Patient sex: M
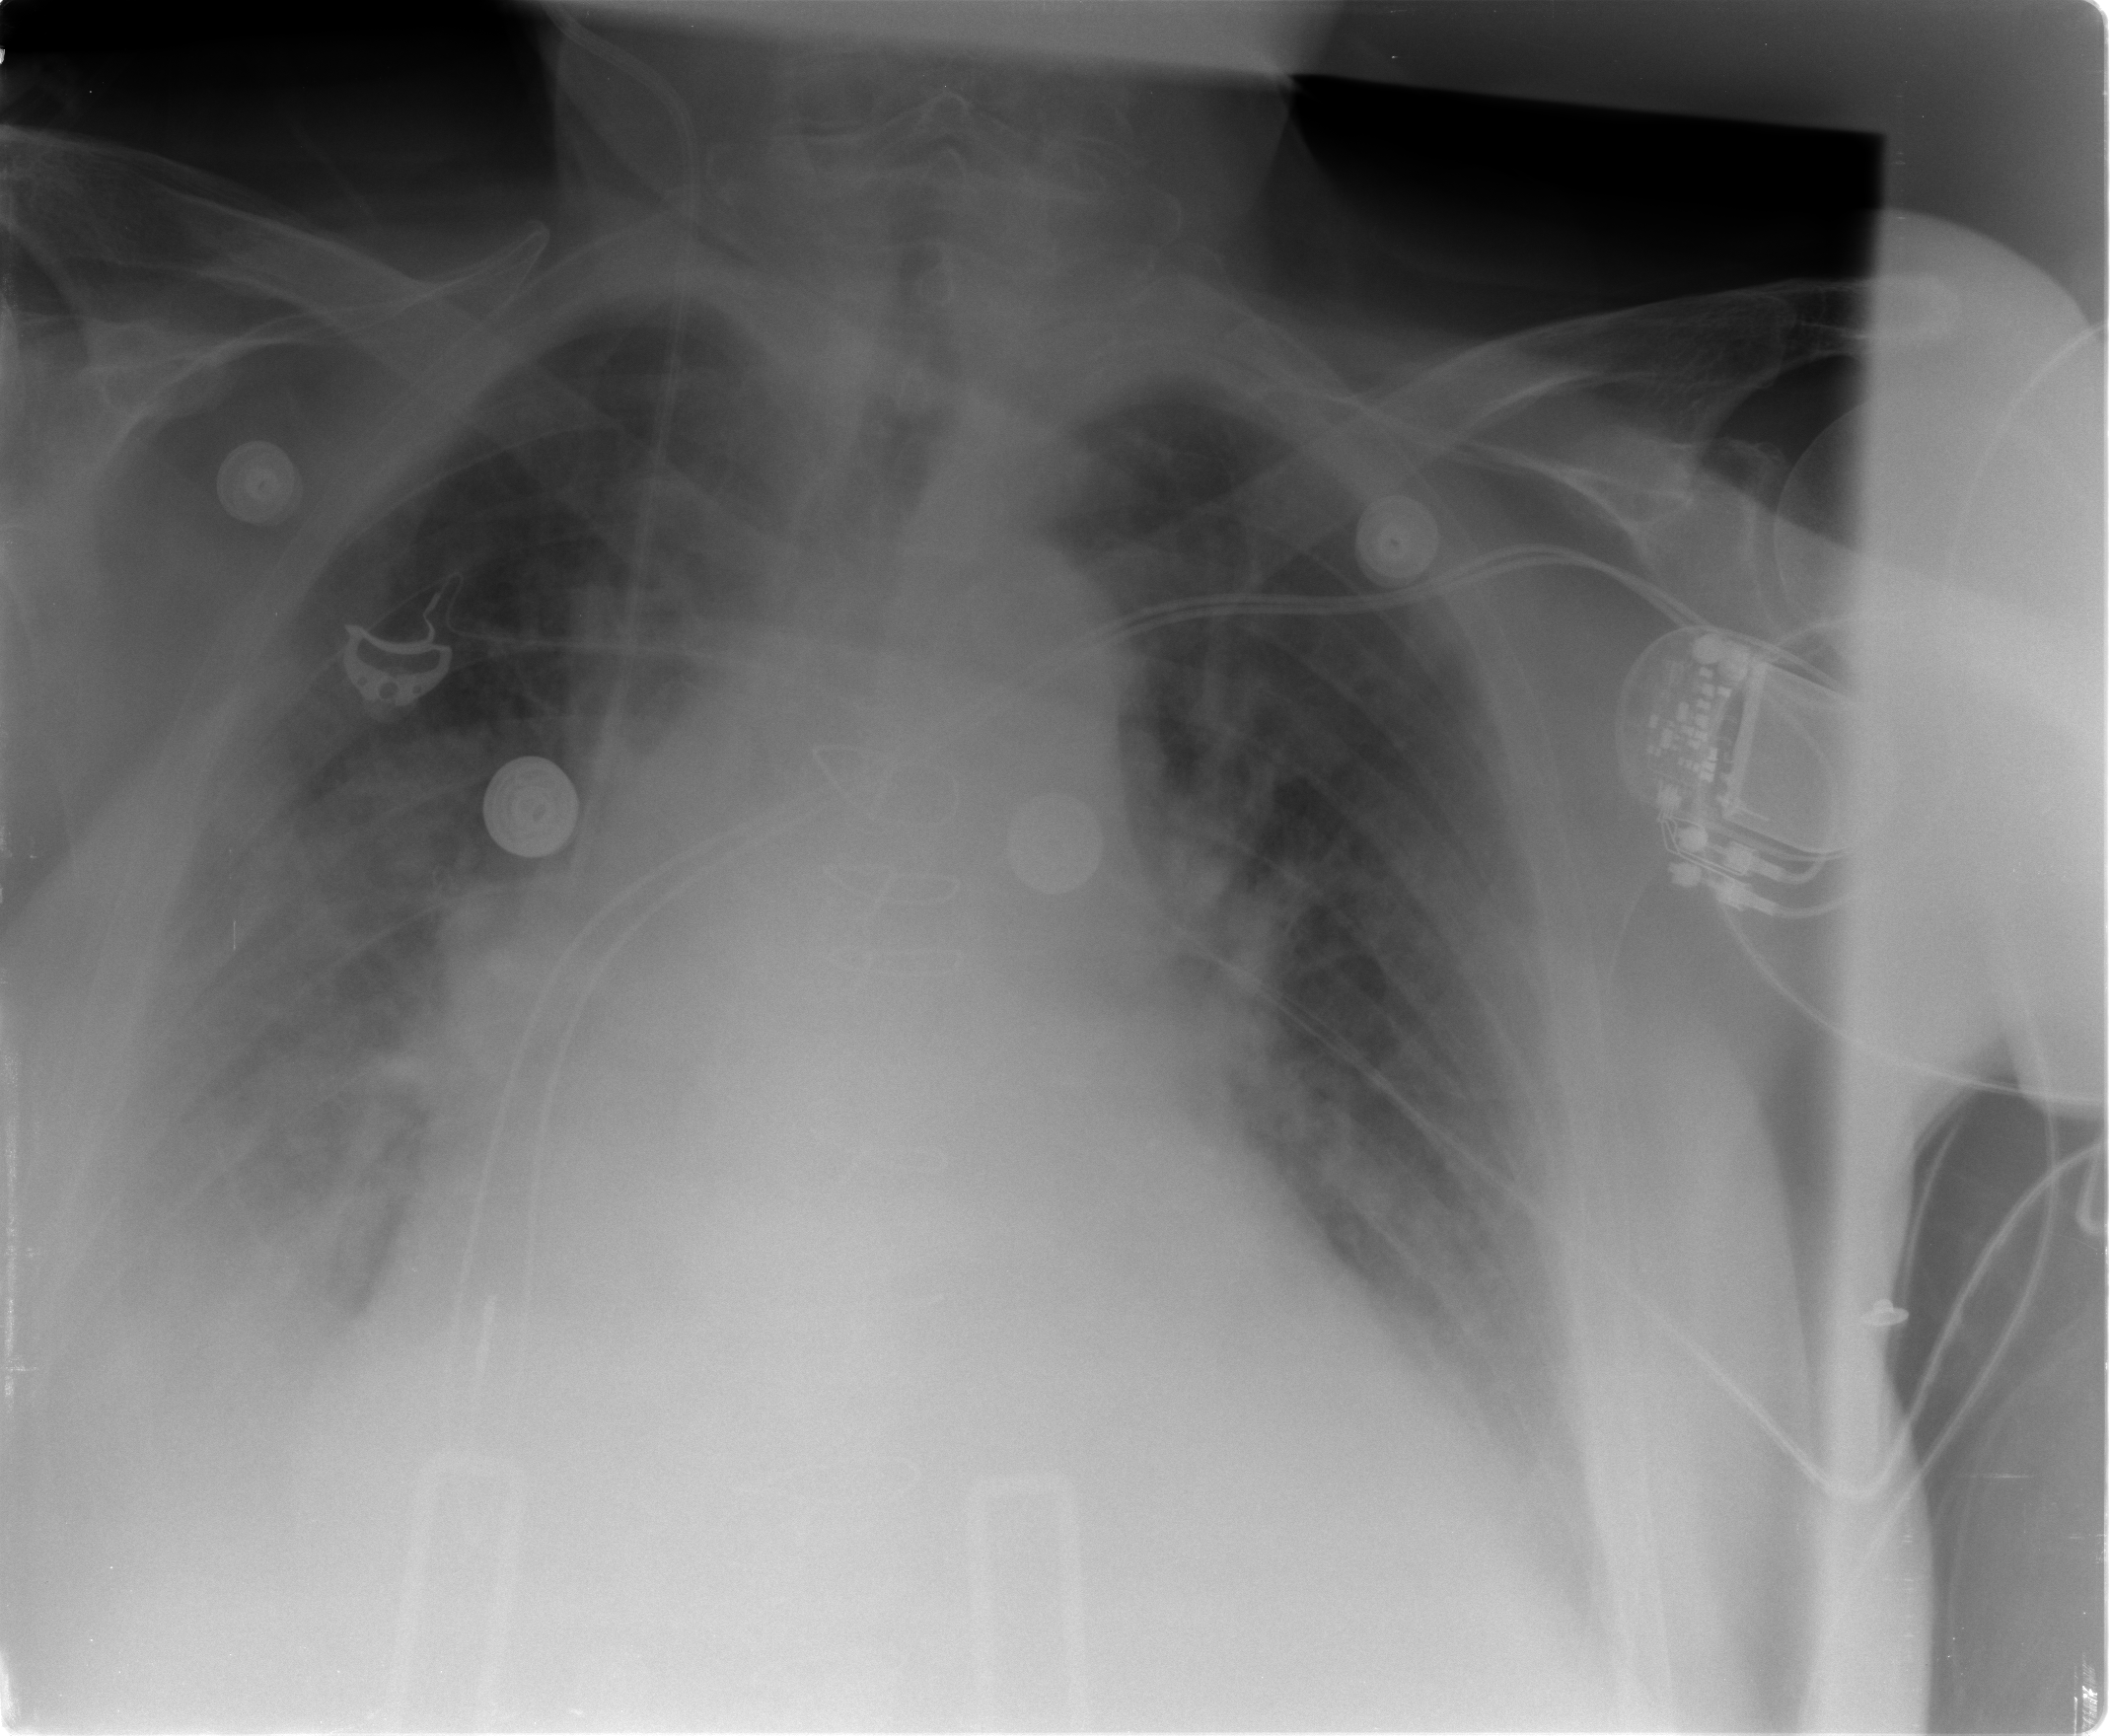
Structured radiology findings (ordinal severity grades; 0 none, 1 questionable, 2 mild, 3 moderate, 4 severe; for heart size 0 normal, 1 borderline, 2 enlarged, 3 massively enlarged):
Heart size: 2
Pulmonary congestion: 2
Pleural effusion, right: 3
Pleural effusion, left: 0
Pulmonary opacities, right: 3
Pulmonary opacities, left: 2
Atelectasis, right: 2
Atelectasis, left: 1